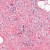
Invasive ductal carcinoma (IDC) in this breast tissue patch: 1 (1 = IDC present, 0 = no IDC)